Aerial crown-view tile of a tropical tree (Barro Colorado Island, Panama), acquired 20241112:
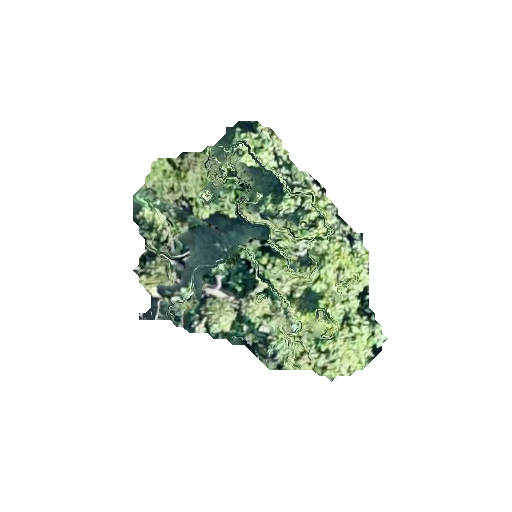
Species: Cecropia insignis
GBIF accepted scientific name: Cecropia insignis
Crown area: 66.491 m²